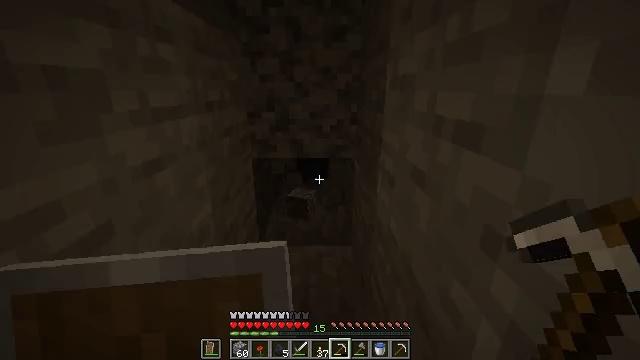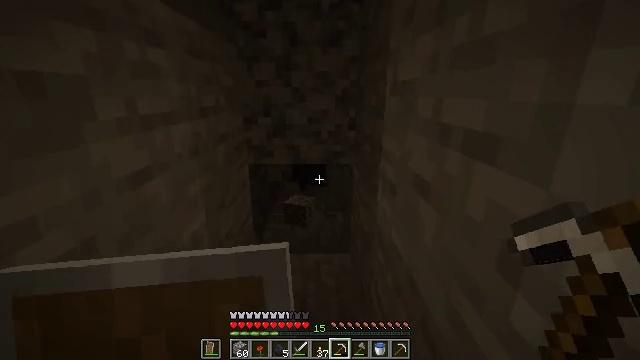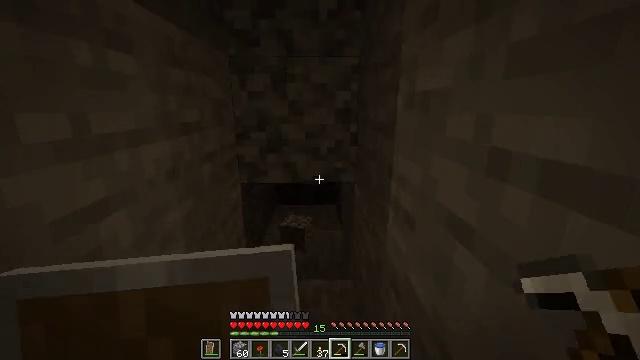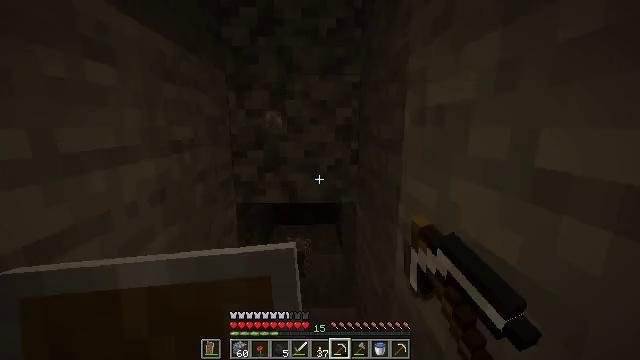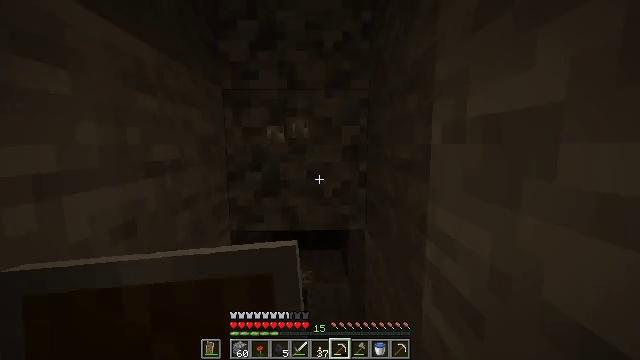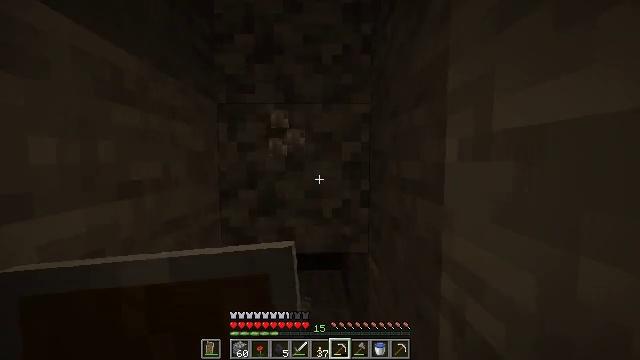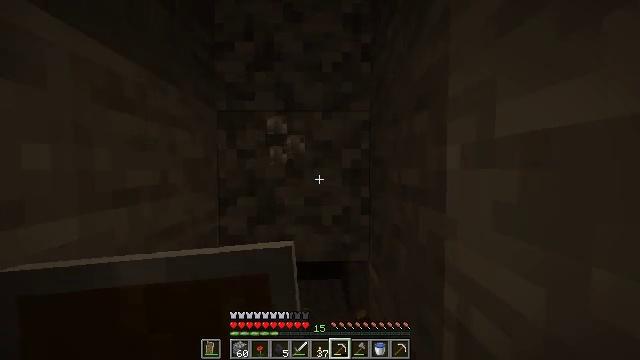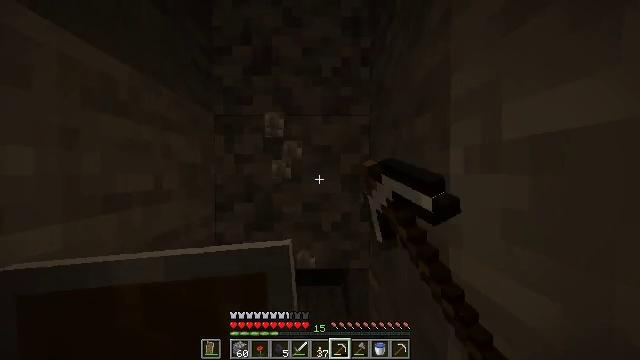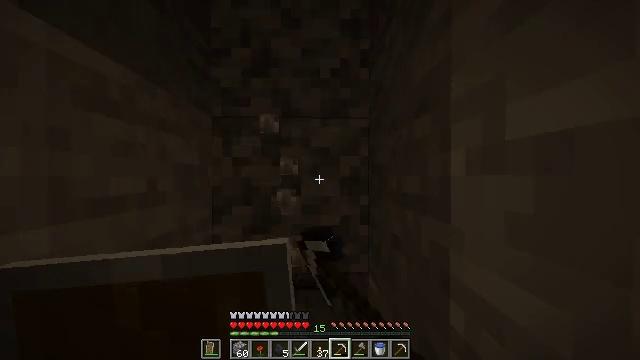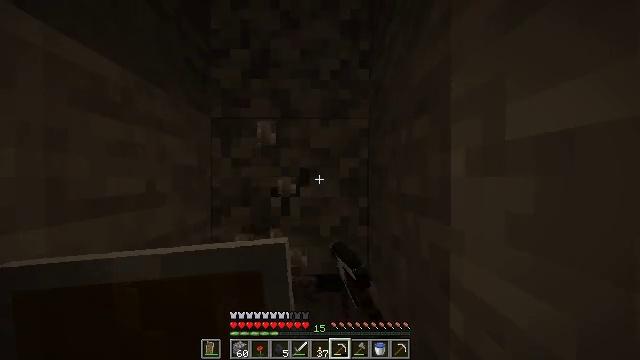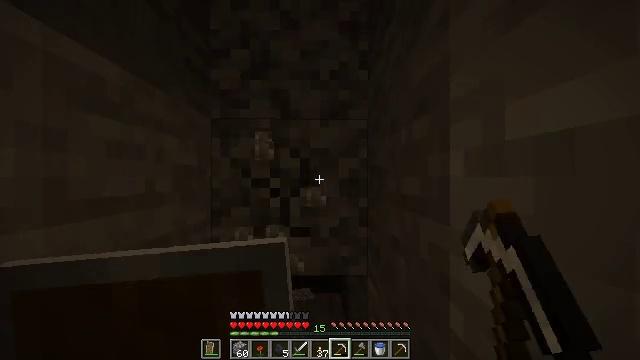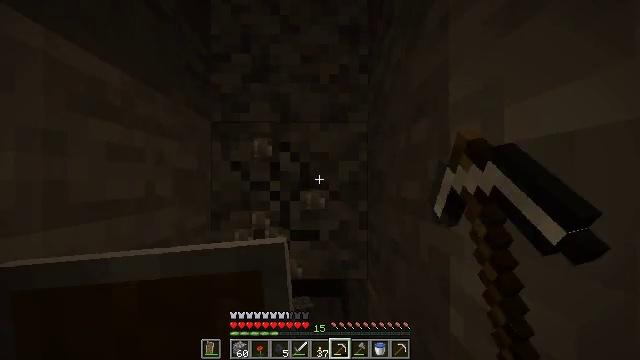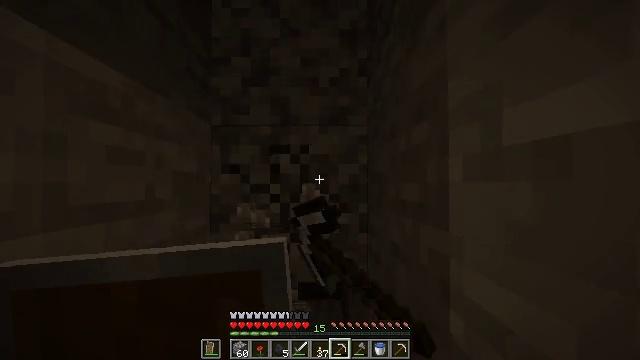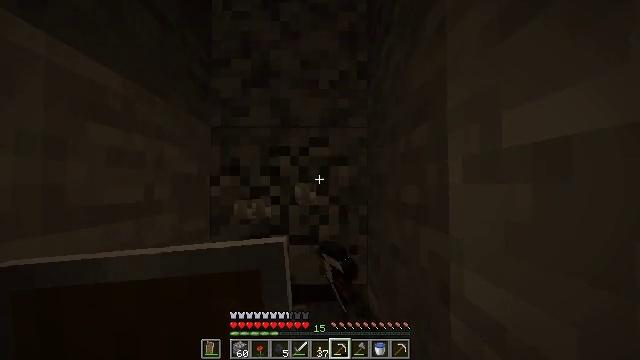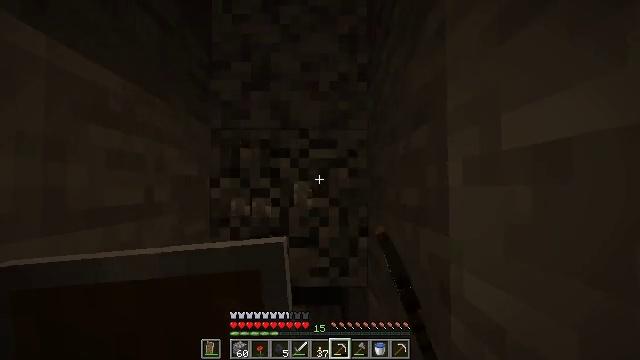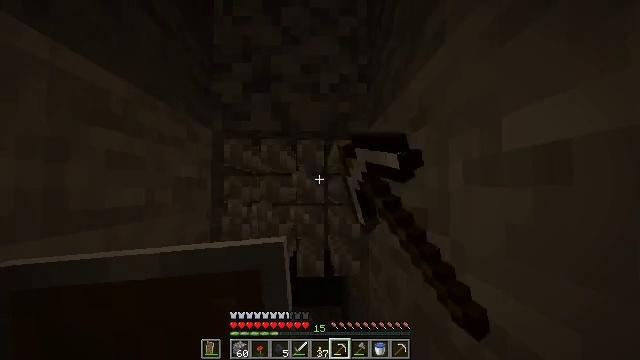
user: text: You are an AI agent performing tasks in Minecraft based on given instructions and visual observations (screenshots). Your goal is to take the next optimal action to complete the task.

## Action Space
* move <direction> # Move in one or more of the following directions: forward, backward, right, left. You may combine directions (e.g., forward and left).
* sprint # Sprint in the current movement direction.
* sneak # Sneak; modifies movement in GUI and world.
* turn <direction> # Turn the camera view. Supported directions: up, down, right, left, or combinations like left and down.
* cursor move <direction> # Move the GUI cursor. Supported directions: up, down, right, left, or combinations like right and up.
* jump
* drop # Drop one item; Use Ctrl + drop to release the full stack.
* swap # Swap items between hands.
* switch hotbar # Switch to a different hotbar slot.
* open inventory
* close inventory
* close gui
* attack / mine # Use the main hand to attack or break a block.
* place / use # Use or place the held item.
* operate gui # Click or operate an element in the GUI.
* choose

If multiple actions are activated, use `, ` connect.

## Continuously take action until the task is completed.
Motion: motion action
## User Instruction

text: Break the diorite block.
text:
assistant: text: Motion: move forward, attack / mine
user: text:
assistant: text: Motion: move forward, turn up, attack / mine
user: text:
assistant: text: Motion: move forward, turn up, attack / mine
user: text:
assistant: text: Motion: turn up, attack / mine
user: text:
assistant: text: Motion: turn up, attack / mine
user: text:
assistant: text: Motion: turn up, attack / mine
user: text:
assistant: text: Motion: turn up, attack / mine
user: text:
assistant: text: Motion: attack / mine
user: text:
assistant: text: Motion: attack / mine
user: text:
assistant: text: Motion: attack / mine
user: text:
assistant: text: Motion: attack / mine
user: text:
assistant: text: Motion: attack / mine
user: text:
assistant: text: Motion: attack / mine
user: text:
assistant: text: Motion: attack / mine
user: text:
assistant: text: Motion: attack / mine
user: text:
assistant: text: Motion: attack / mine
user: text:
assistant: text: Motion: attack / mine
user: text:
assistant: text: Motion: turn up, attack / mine
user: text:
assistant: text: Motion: attack / mine
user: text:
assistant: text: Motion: attack / mine
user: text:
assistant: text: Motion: attack / mine
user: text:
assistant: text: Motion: attack / mine
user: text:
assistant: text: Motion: attack / mine
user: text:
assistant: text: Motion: attack / mine
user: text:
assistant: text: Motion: attack / mine
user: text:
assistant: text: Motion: attack / mine
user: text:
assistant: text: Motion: attack / mine
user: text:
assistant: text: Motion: attack / mine
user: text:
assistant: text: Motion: attack / mine
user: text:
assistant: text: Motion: attack / mine